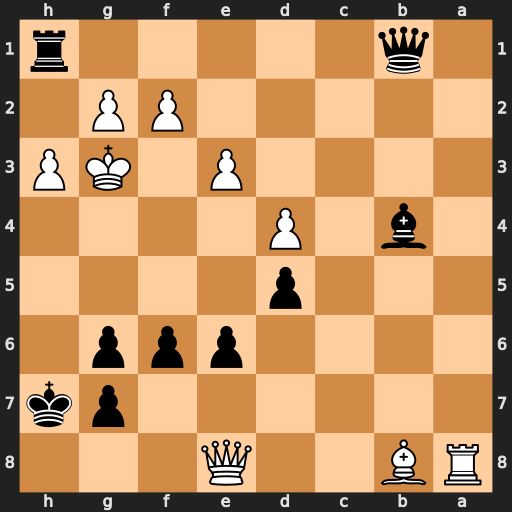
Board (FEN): RB2Q3/6pk/4ppp1/3p4/1b1P4/4P1KP/5PP1/1q5r
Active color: b
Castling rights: -
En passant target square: -
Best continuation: Be1 Bf4 Bxf2+